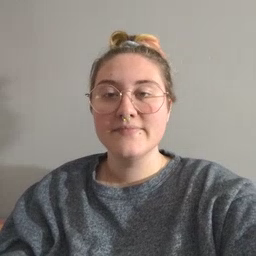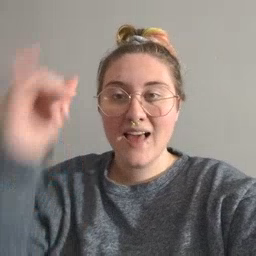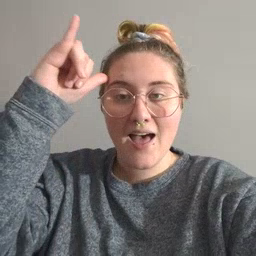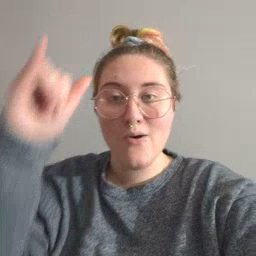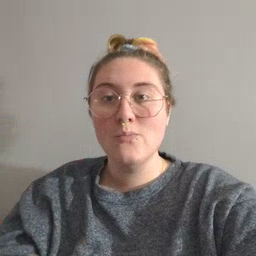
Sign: cow